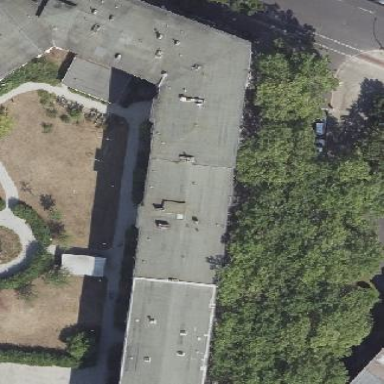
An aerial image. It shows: Image showing building with apartments.